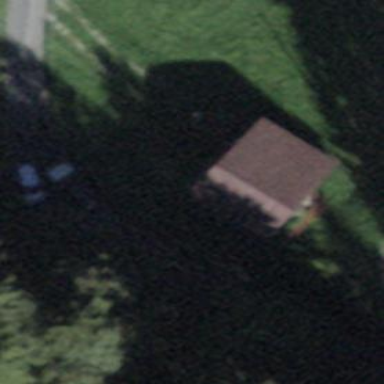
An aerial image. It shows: Rural barn.